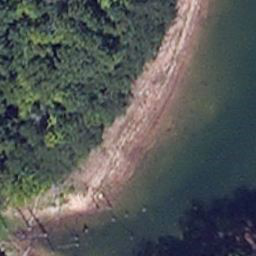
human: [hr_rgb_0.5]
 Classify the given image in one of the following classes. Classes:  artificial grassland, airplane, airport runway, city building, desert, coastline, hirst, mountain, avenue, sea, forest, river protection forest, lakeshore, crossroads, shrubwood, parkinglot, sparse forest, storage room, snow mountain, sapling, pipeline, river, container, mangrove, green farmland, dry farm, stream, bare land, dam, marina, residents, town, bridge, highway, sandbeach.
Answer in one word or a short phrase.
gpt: lakeshore